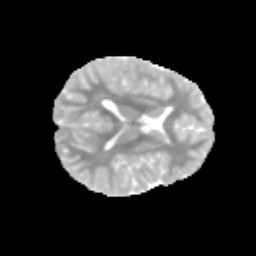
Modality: MD
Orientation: axial
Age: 9
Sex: male
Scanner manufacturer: siemens
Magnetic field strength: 3 T
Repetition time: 3.8 s
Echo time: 0.07 s